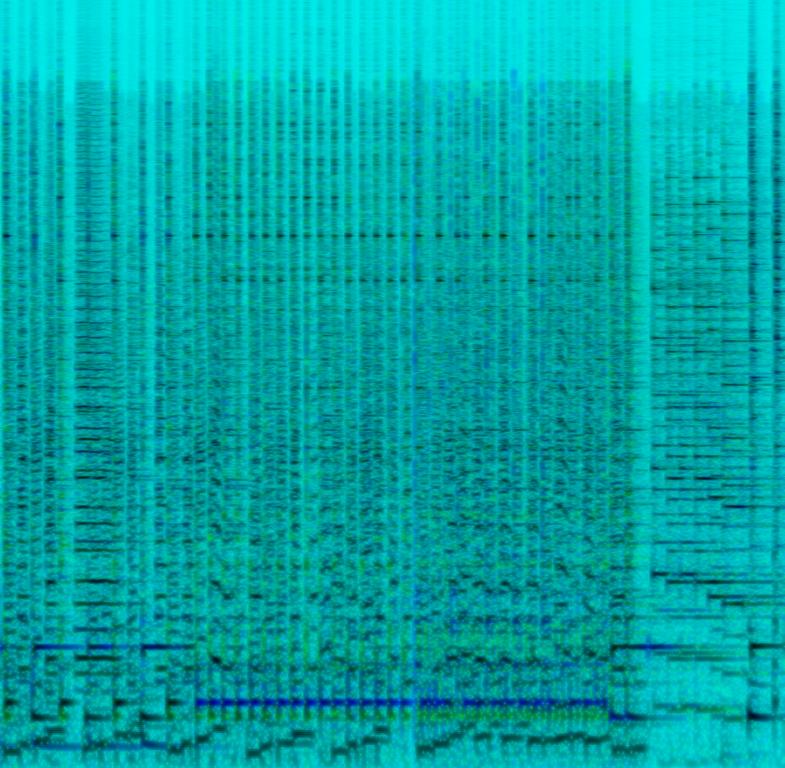
This music is a latin dance piece. There is a trumpet playing a vibrant melody as a lead with latin percussive elements playing a syncopated beat in the background. Then a piano fill is played to connect the previous section to the next one followed with a voice announcement. This piece could be used for latin dance courses and dance themed events at bars.